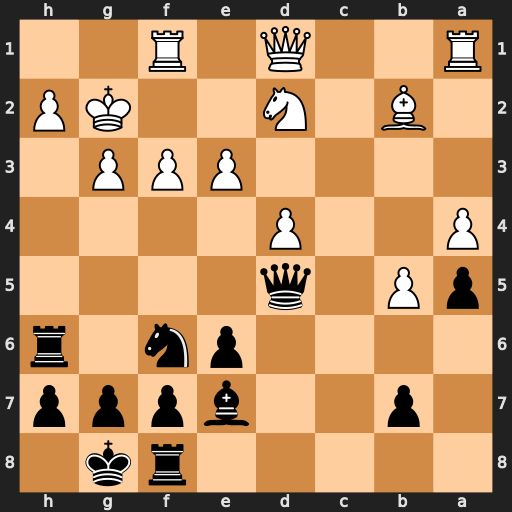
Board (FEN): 5rk1/1p2bppp/4pn1r/pP1q4/P2P4/4PPP1/1B1N2KP/R2Q1R2
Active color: b
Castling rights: -
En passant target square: -
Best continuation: Ng4 Re1 Rxh2+